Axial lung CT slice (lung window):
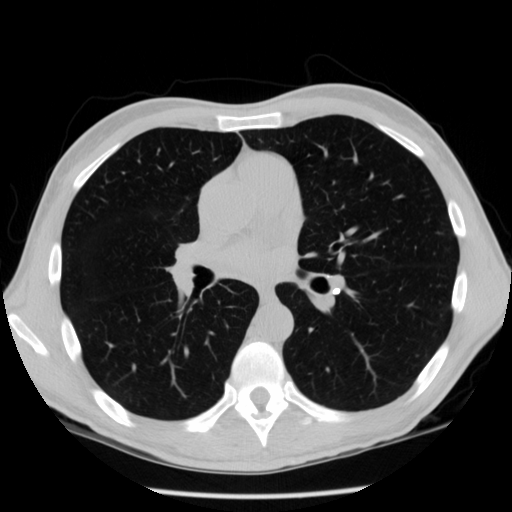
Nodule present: no